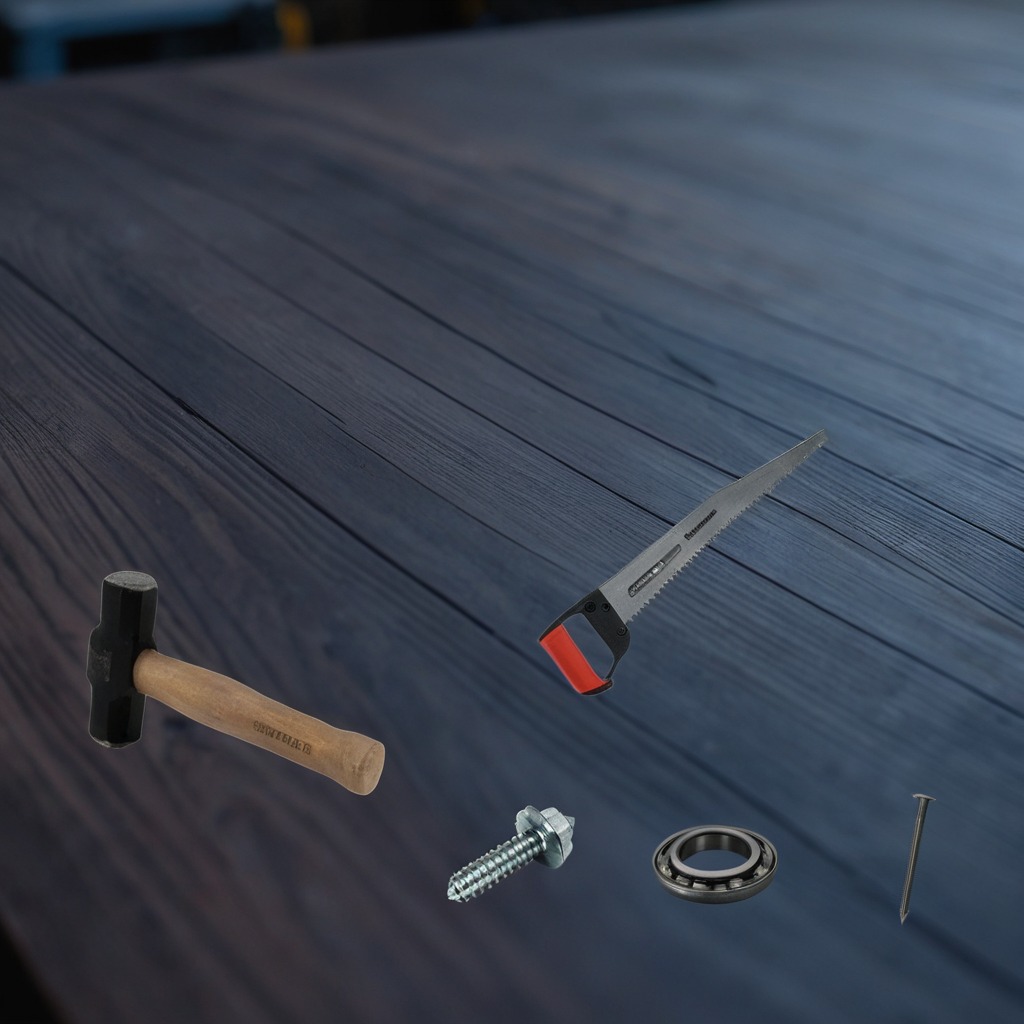
A ball bearing, a hammer, an iron nail, a metal machine screw, and a handheld metal saw are lying on the old table in a small garage at twilight.